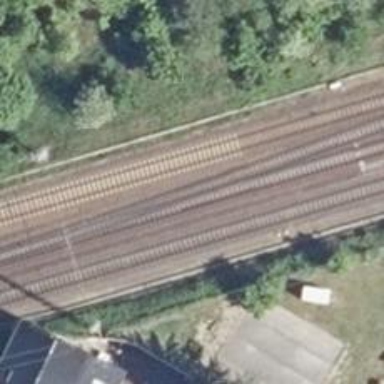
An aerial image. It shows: Railway track with contact line for electrification.